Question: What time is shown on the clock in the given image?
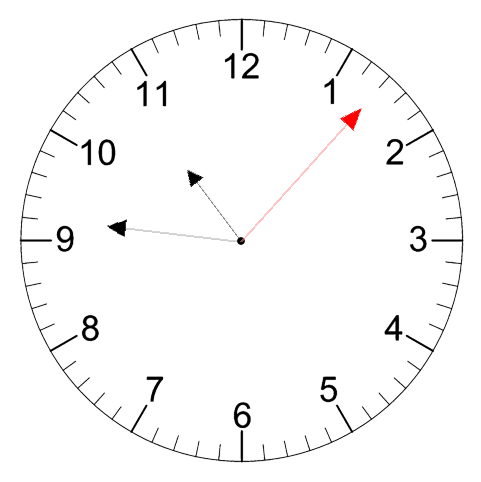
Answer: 10:46:07